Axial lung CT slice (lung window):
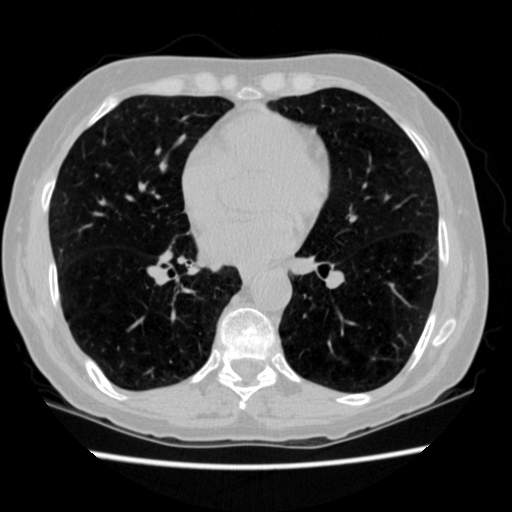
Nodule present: no